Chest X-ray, AP view. Patient: 45 years old, sex F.
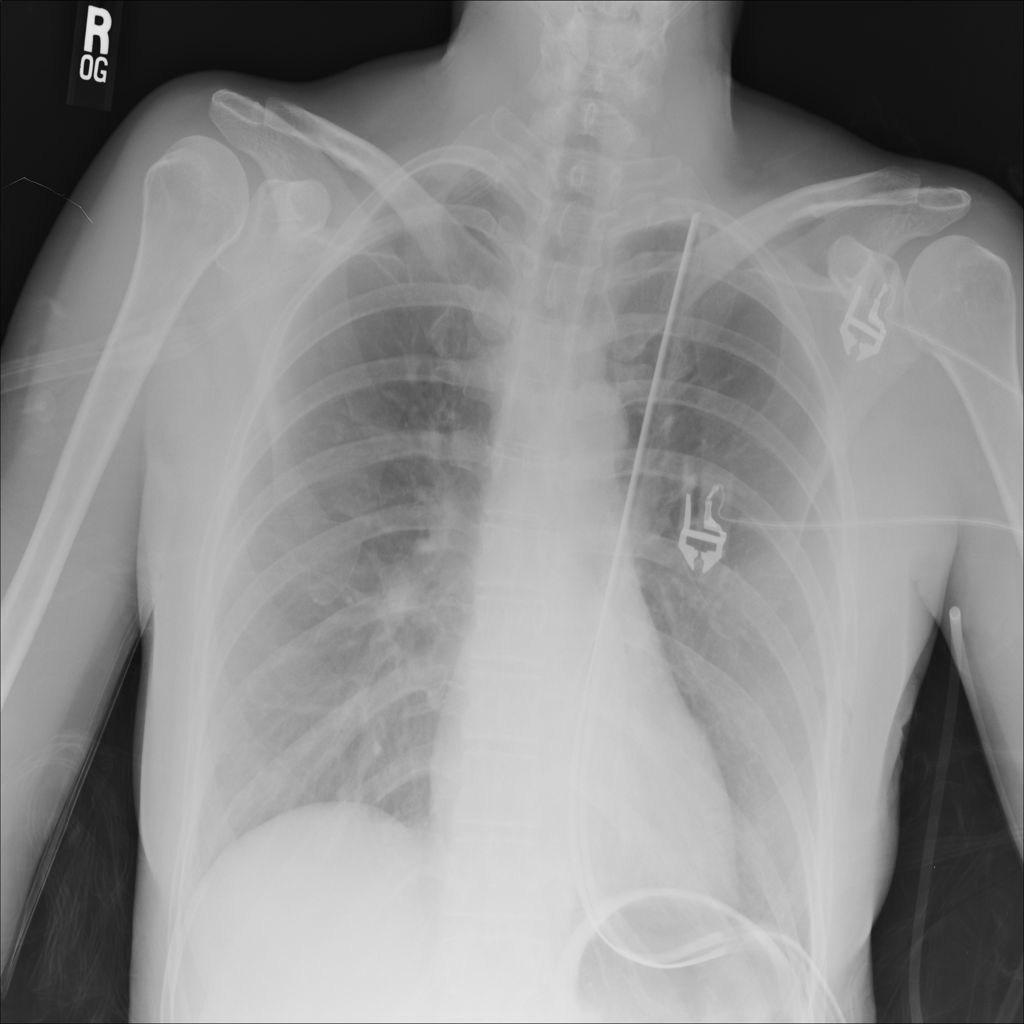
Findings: No Finding